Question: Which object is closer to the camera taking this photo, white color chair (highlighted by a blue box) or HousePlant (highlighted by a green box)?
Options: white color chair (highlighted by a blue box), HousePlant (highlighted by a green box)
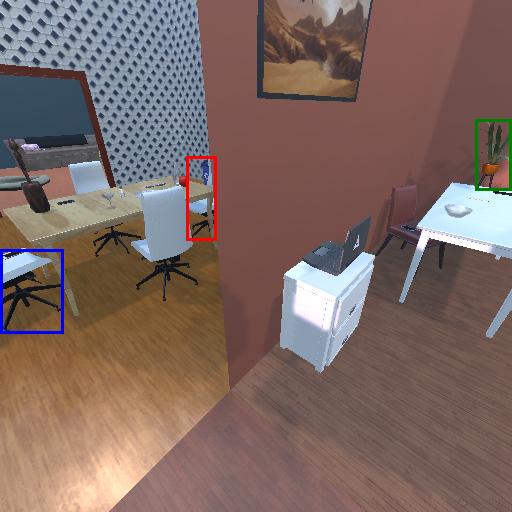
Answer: white color chair (highlighted by a blue box)